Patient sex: M
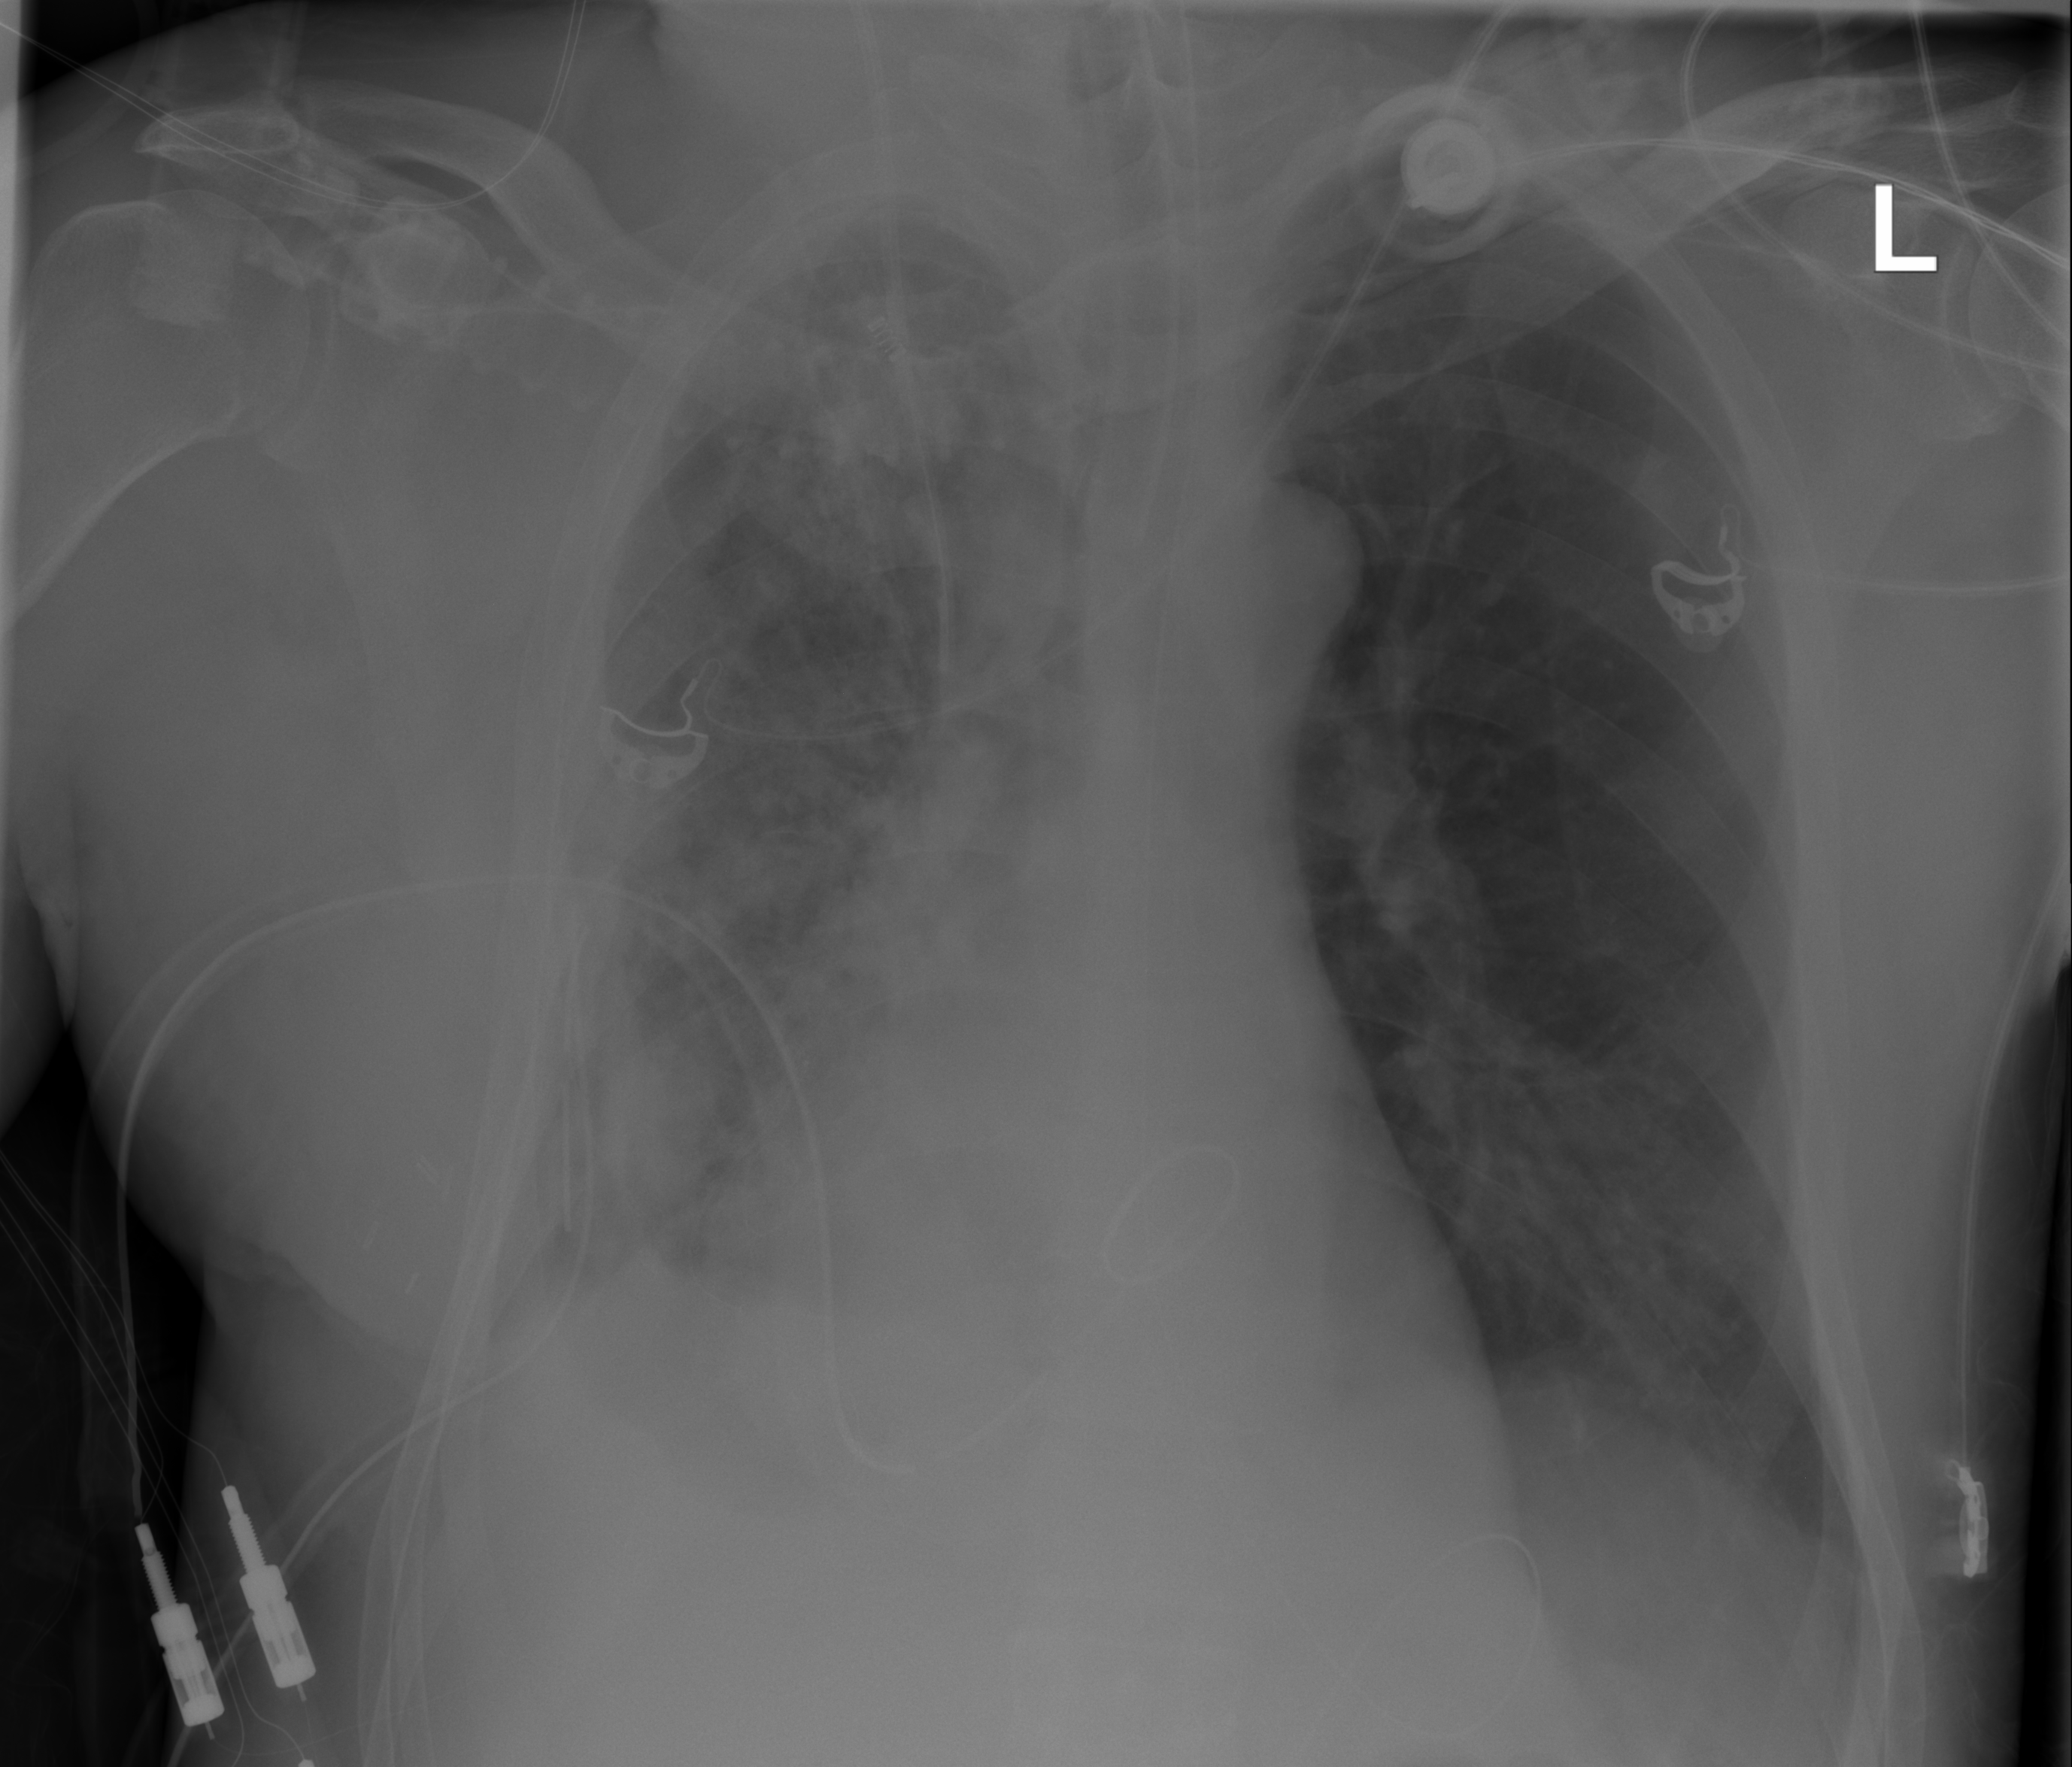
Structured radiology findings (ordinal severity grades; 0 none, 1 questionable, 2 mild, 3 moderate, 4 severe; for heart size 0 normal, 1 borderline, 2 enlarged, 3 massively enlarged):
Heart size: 0
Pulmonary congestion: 3
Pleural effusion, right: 2
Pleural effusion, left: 0
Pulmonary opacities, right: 3
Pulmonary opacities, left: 0
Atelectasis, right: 3
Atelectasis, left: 0